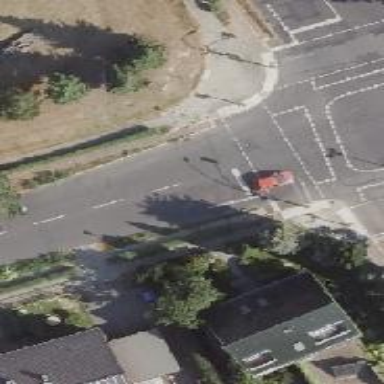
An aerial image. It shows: Road with traffic signals.